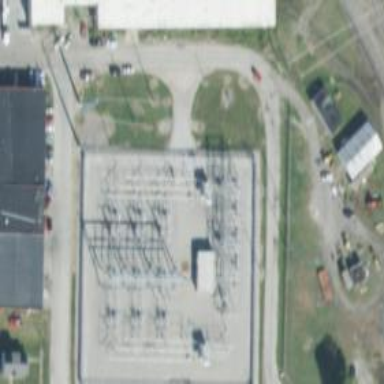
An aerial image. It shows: Switch for power supply.